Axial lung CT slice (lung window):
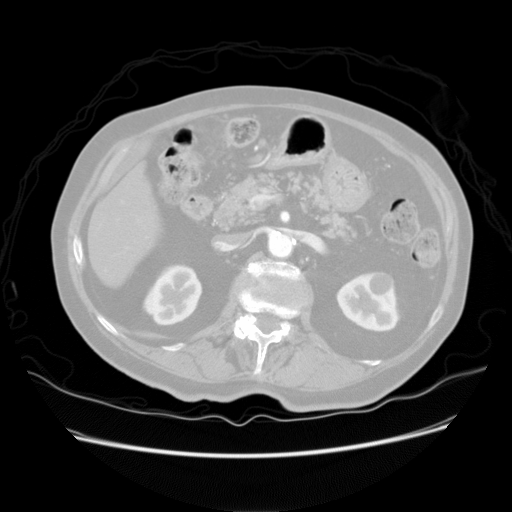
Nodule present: no